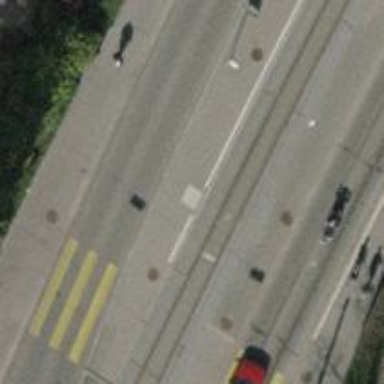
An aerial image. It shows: Tram stop with stop position for public transport.